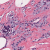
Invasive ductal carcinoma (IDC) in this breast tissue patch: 0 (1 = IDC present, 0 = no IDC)